Question: I am trying to visualize url to targetURL using hierarchical edge bundling. What type of relation is required between these columns?
Here is <URL>:

Here is my <URL>.
I am getting an error as
'''
TypeError: node.parent.children is undefined
'''
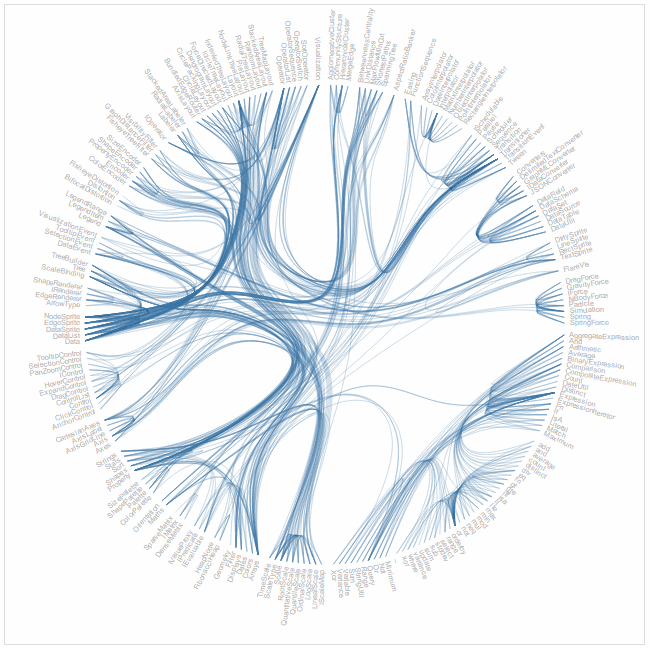
Answer: As described in the docs for the <URL>, the layout is applied to an array of , each of which has a 'source' and 'target' property pointing to the nodes at the two ends of the link. In addition, these two nodes each need a 'parent' attribute that points to the parent node in the hierarchy.
This data is (ideally) coming from the <URL>. This means you just need to make the cluster layout happy and you'll be fine.
There are a few problems with your code as written. In general, rather than modifying your data to fit a visualization you copy-pasted from an example, it's better practice to update the various D3 accessors to use the format of the data you have. That's why they're there.
The visualization you copied from is more consistent in its data cleanup, so you've introduced some issues there. We'll just work around them, but you should probably spend some time getting it right. The first issue is the error you noted: 'TypeError: node.parent.children is undefined'. This is because you're getting to line 1483 in 'find' and trying to add a child to a list that doesn't exist. We can go ahead and just power through here by adding a specific check for this (though, as mentioned, you should actually just clean up how this is handled):
'''
if (typeof d.children === 'undefined') {
d.children = []
}
'''
Also you're adding a root node with the name of the empty string. This is because on line 1481 you call 'find' regardless of the length of the substring. By checking the return value of the call to 'lastIndexOf' you will know whether the node has a parent or not, and in the latter case, set 'parent' to 'null' (as <URL>.
Once we get past these issues, you'll start seeing a 'TypeError: n is undefined'. This is because your data is incomplete: you have references to nodes that don't exist, so on line 1510 you add a link that doesn't have a 'target' property, so when you try to bundle the links the layout fails. This one can be ignored for the time being by only adding links to nodes that exist, but again, you probably should actually fix this rather than letting it be.
'''
if (i in map) {
imports.push({ source: map[d.name], target: map[i] });
}
'''
The long and short of it is, read the docs, use your debugger, and don't copy-paste code without taking the time to understand it.
<URL>